Milling tool wear sample.
Tool blade image: 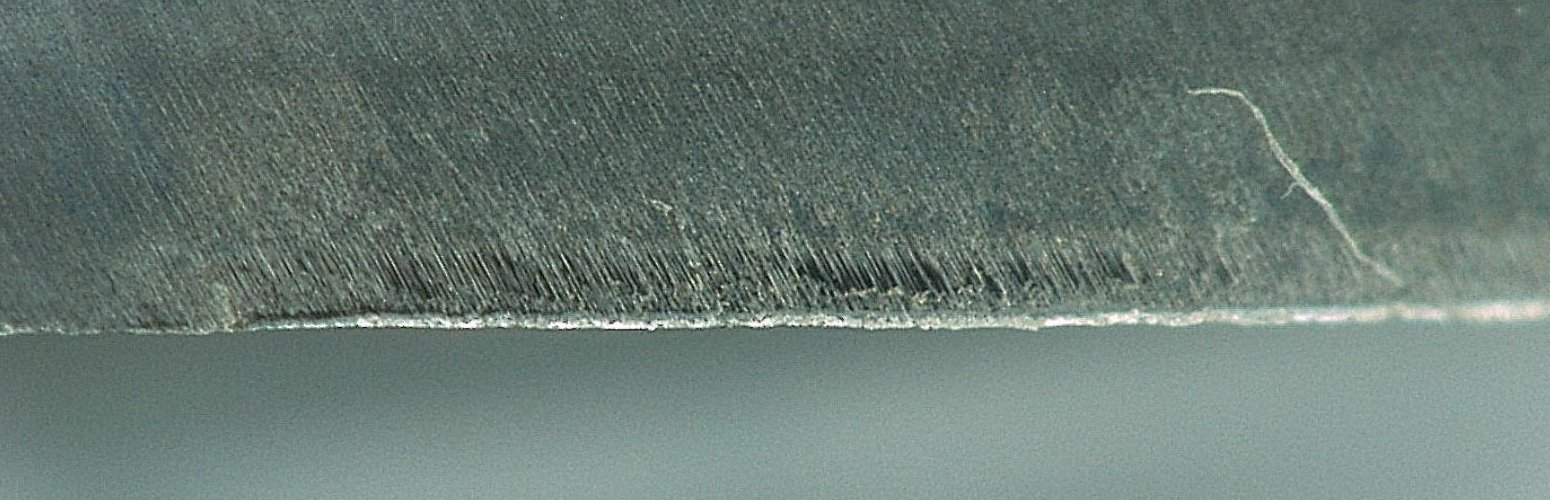
Chip image: 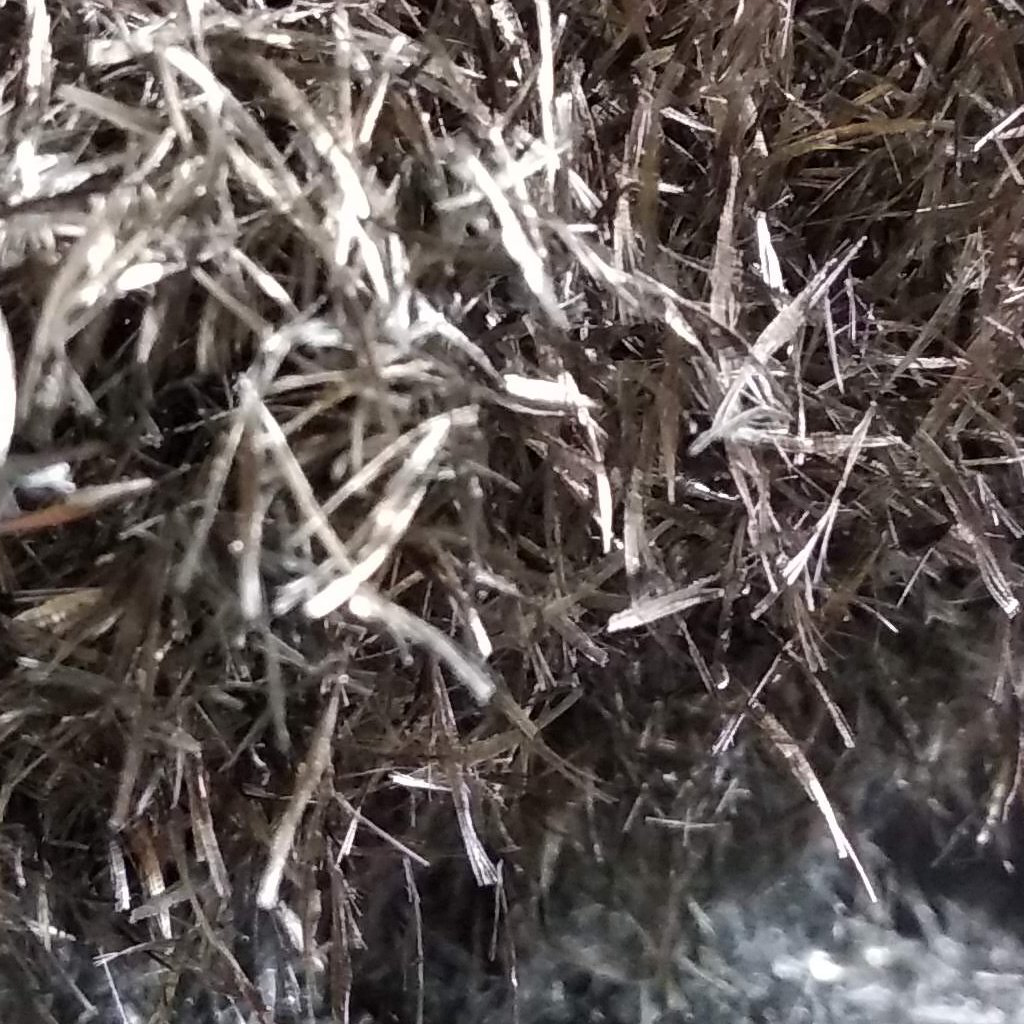
Workpiece image: 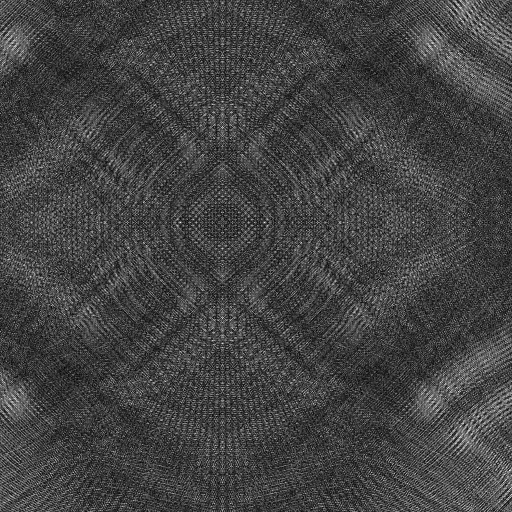
Tool wear state: sharp
Gaps: 8.69
Flank wear: 68.26
Overhang: 18.31
Force-signal Mel-spectrograms (X, Y, Z axes): 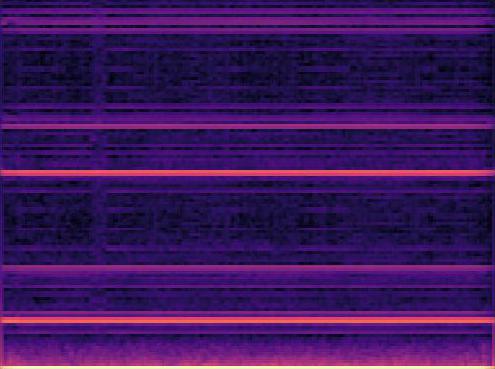 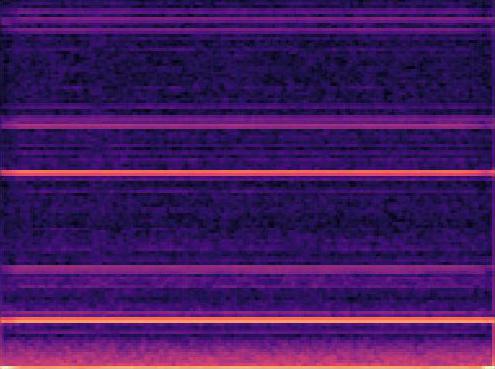 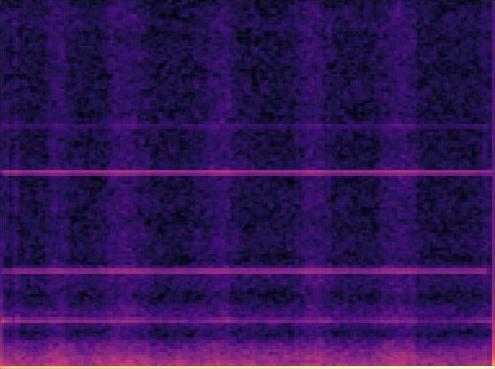
Force-signal scalograms (X, Y, Z axes): 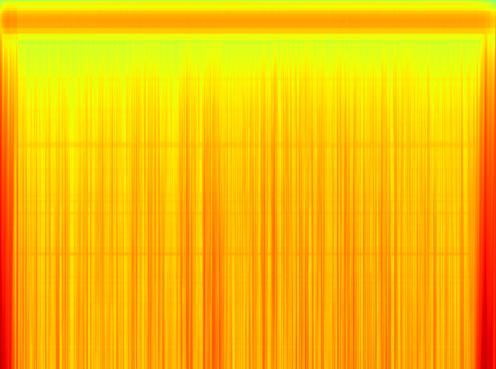 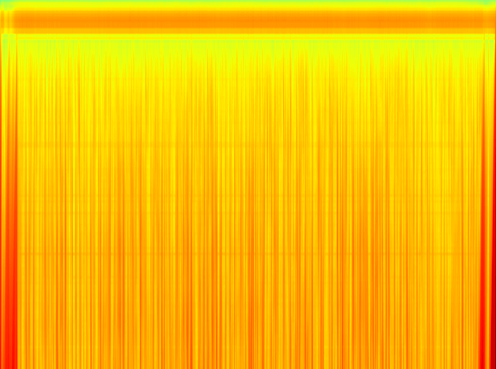 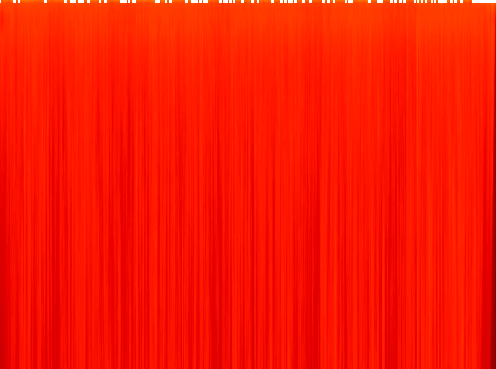
Force phase: initial_break_in_wear